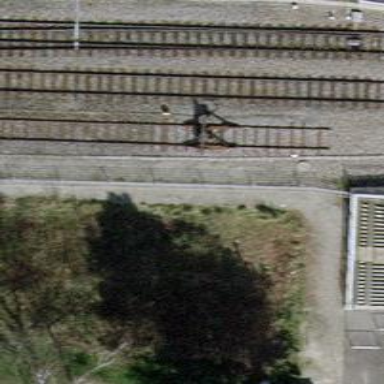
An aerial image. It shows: Railway yard with one track. The railway is electrified with contact line.